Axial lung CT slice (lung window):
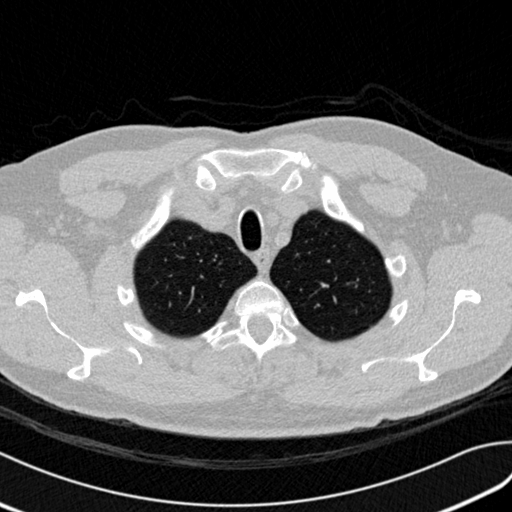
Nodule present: no